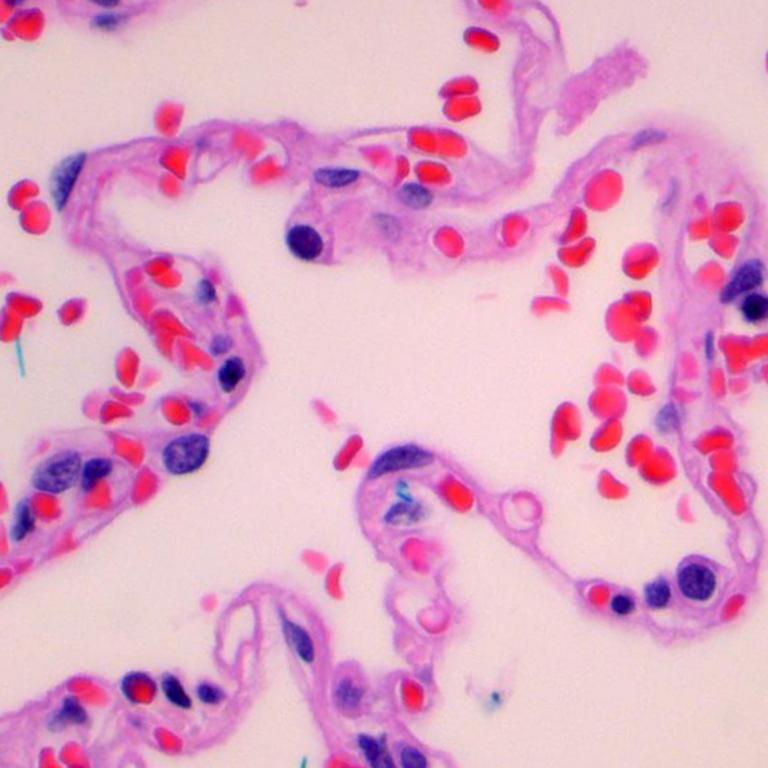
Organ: lung
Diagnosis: benign